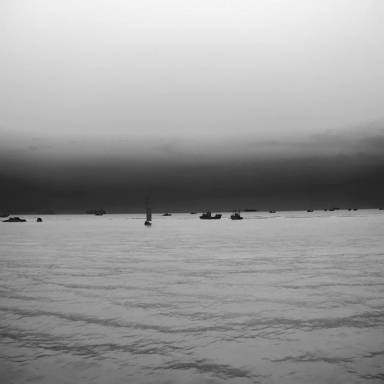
There are 11 objects shown in the infrared image, including nine bulk_carriers, a sailboat, and a fishing_boat.